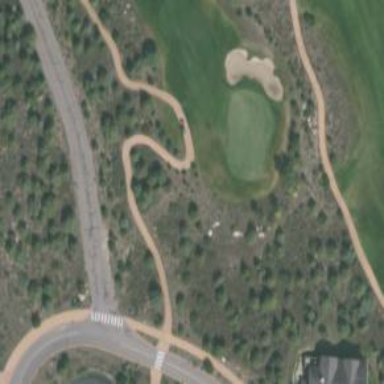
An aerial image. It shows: Golf hole.